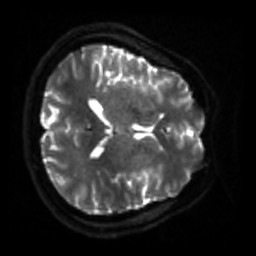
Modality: sbref
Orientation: axial
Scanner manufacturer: siemens
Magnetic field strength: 3 T
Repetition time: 4 s
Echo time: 0.0594 s